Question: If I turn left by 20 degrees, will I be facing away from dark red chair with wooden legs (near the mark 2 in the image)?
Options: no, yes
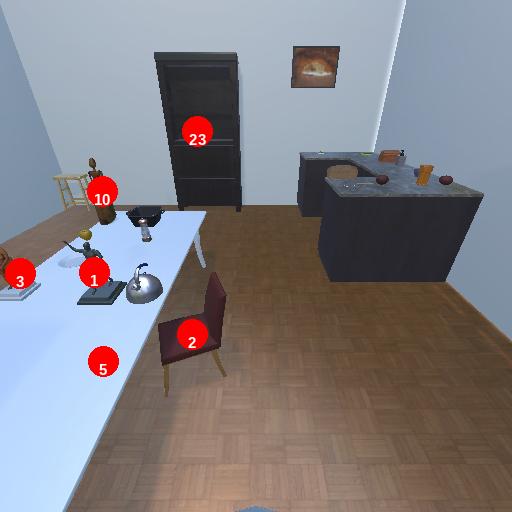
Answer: no